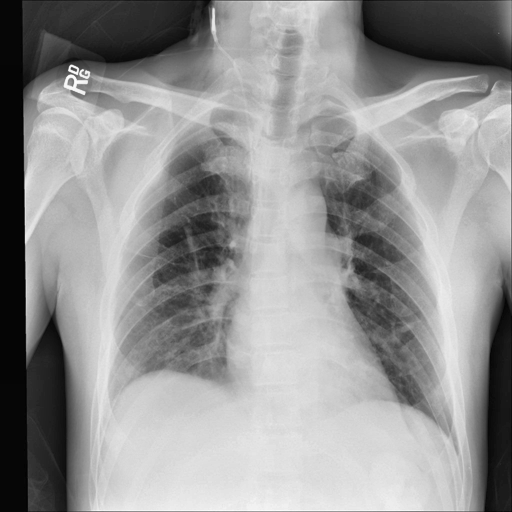
Finding: NORMAL